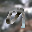
Label: 9